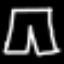
Label: pants